Interaction volume radius: 5 \u00c5
Interaction volume height: 15 \u00c5
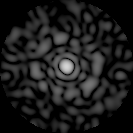
Disorder parameter: 0.8277